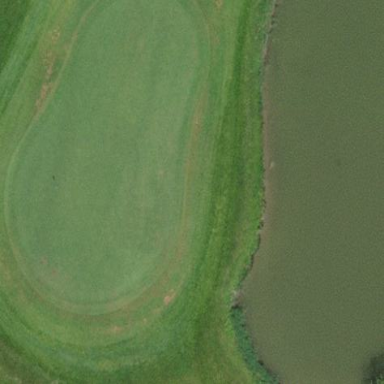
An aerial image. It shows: Green golf area with grass land use.